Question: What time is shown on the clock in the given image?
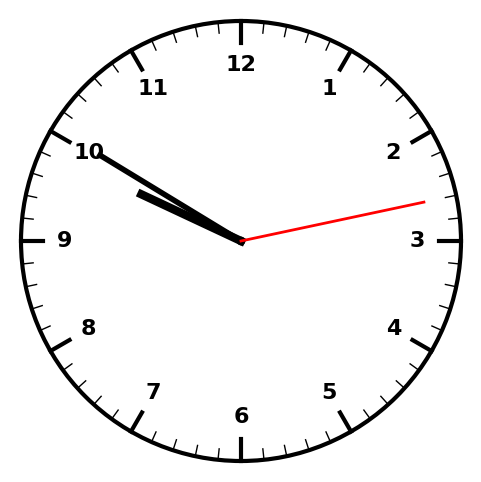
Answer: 09:50:13